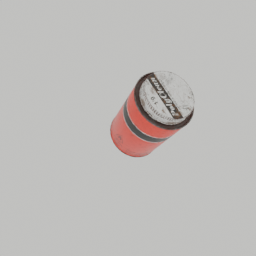
Label: tools